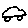
Label: car